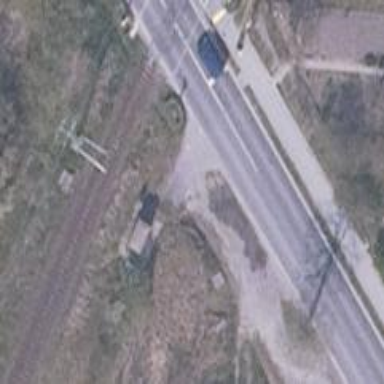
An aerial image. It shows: Railway signal.